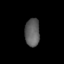
Tissue: lung
Cell type: Epithelial cells
Senescence score: 0.226
Nuclear area (px): 400
Mean DAPI intensity: 96.217